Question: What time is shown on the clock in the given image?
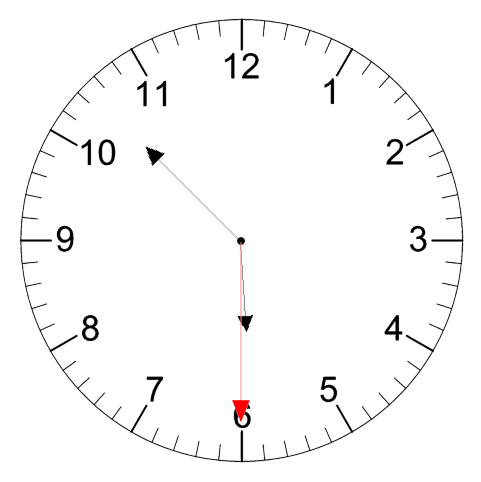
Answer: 05:52:30